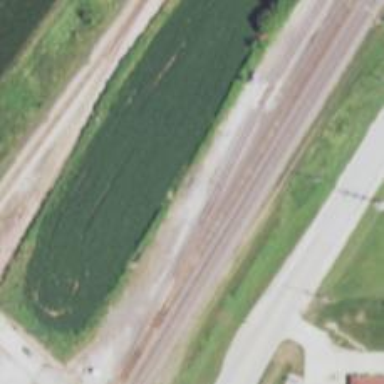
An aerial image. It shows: Trap point for railway derailment prevention.